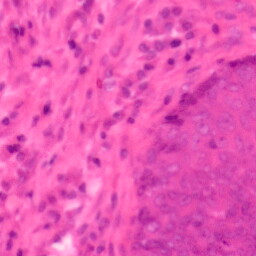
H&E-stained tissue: Colon